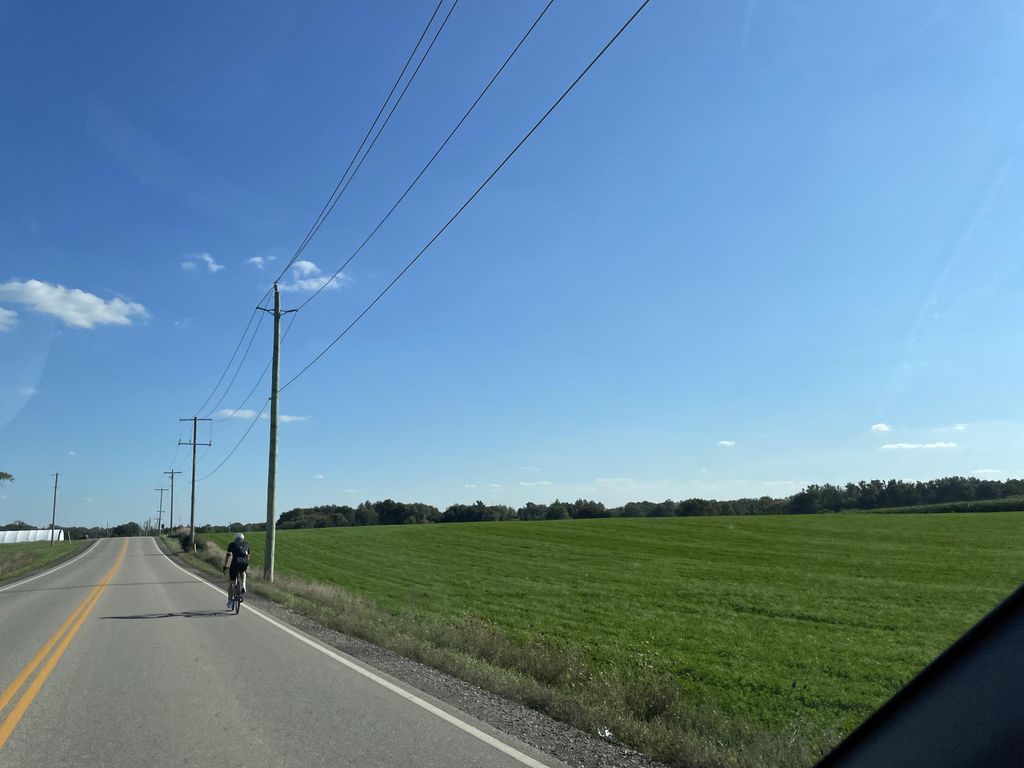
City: kitchener-waterloo